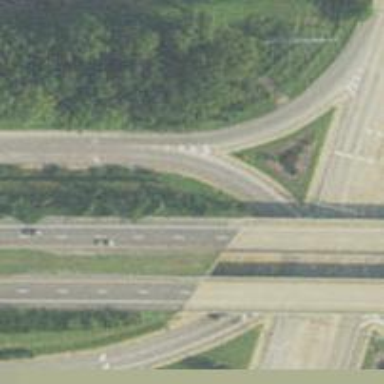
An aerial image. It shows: Primary highway bridge that is also expressway.